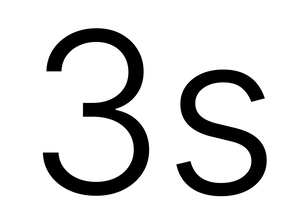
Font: Inter_Light